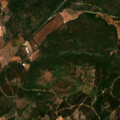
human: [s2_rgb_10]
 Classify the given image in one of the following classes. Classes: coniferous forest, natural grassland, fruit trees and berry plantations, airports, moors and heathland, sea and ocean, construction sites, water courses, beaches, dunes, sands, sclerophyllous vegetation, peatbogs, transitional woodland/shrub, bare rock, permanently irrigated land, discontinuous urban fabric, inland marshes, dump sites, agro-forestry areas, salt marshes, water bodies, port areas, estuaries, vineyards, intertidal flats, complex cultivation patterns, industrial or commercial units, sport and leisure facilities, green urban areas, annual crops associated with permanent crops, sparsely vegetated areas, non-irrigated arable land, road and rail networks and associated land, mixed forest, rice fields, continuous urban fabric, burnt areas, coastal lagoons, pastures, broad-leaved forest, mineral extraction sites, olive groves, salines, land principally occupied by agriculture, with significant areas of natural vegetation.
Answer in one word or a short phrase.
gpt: olive groves, land principally occupied by agriculture, with significant areas of natural vegetation, sclerophyllous vegetation, transitional woodland/shrub